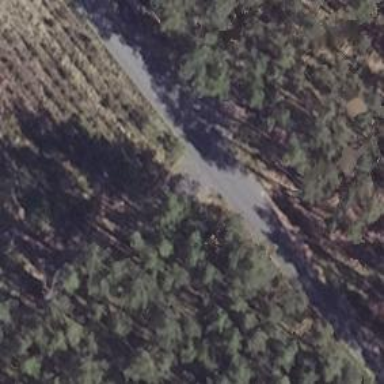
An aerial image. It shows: Sandy track road with grade 4 track type.